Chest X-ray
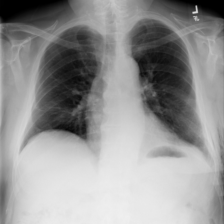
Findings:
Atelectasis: positive
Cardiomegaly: negative
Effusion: negative
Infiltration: negative
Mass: negative
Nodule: negative
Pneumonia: negative
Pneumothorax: positive
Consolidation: negative
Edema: positive
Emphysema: positive
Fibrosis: negative
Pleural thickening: negative
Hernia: negative